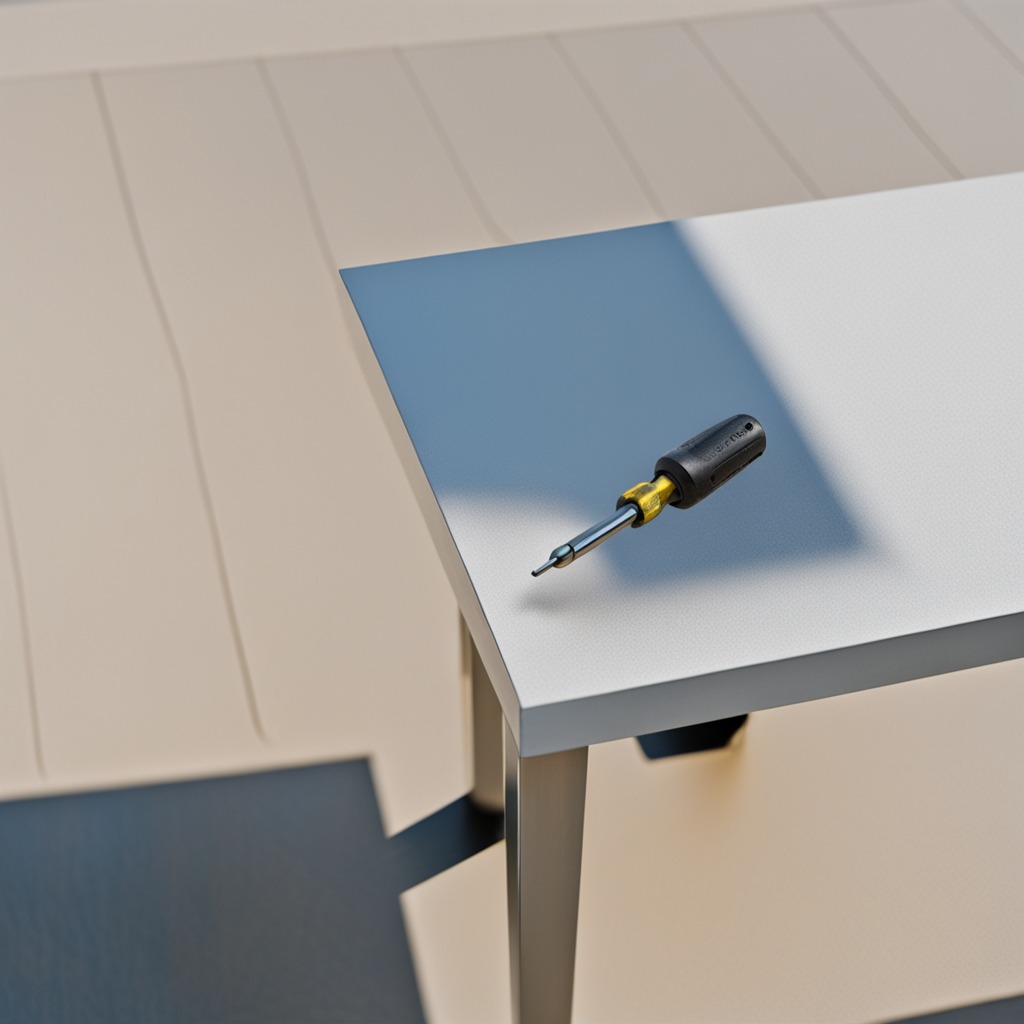
A screwdriver is lying on a table in a temporary outdoor tool station.